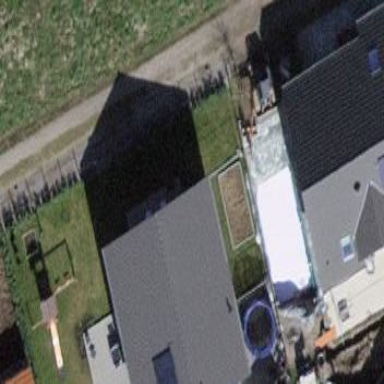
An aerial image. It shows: Detached building with gabled roof.